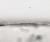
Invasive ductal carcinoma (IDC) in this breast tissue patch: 0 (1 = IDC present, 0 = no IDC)